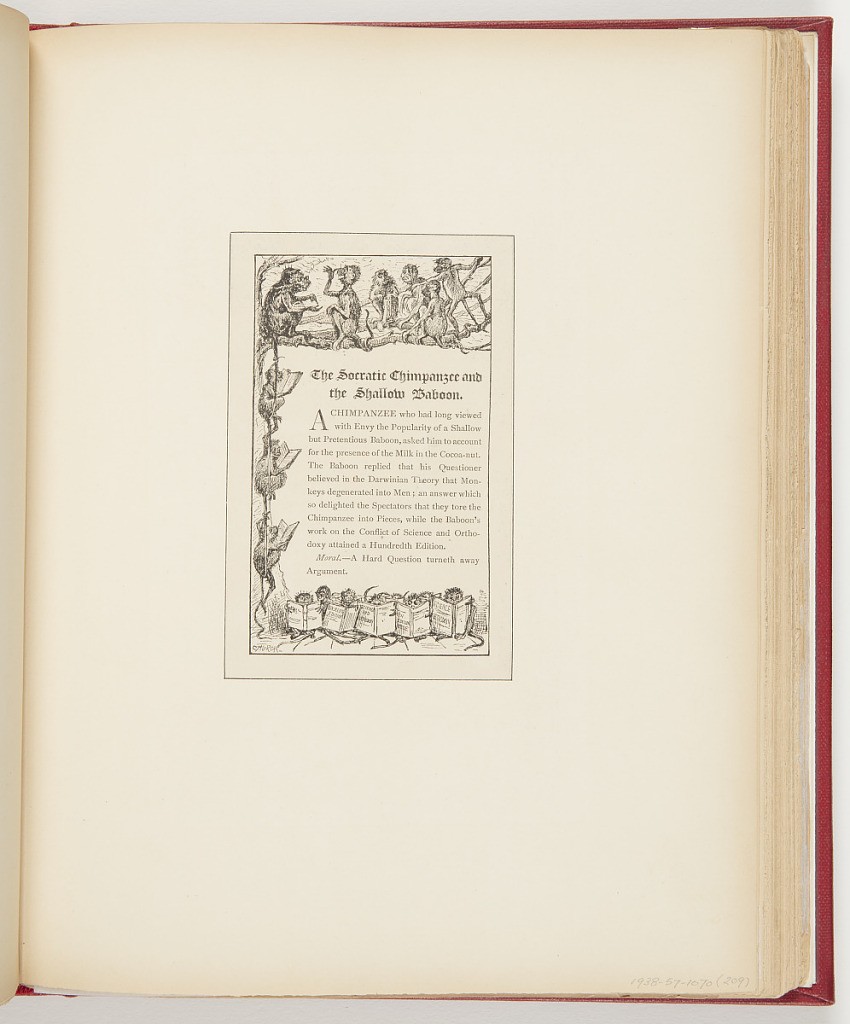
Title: The Socratic Chimpanzee and the Shadow Baboon
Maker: Frederick Stuart Church, American, 1842–1924
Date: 1878
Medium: Printed in black ink on paper
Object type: Ephemera
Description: Top, monkeys sitting on a tree; top left, profile of bamboo, with glasses facing right. Top left, profile of monkeys facing left, discussing. Center left, profile of three monkeys hanging from a vine, reading. Bottom, monkeys reading books, with cover facing viewer, books are labeled. Center right, short story.